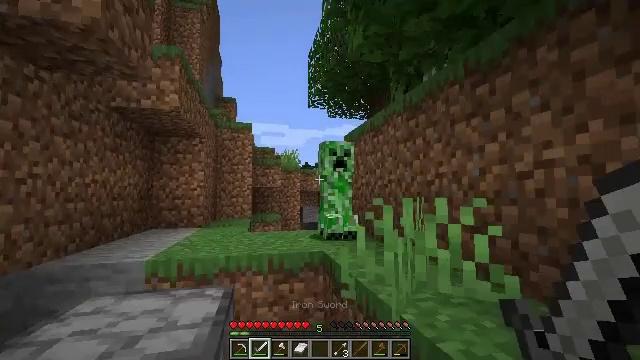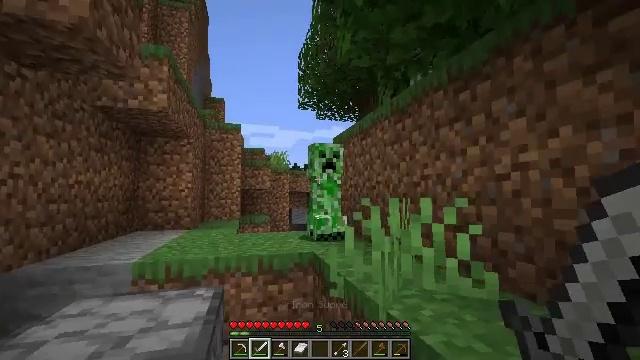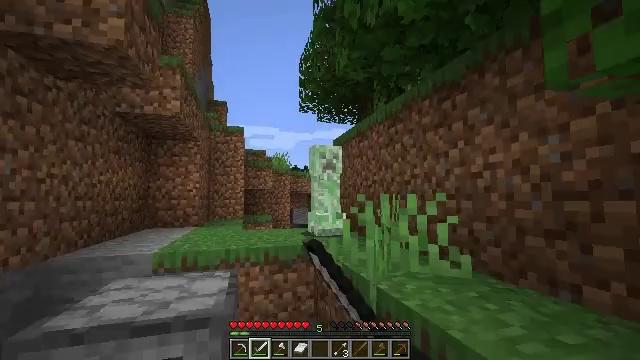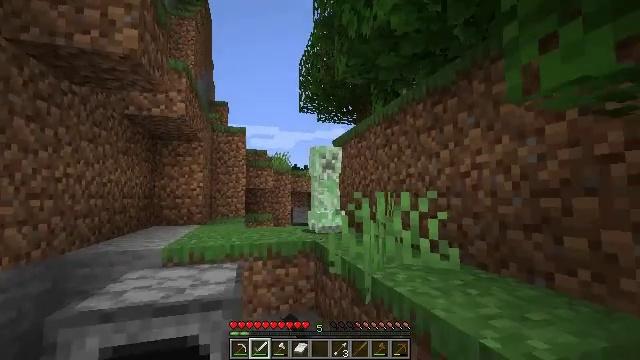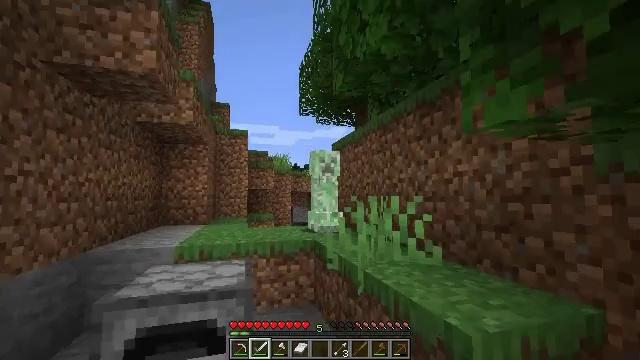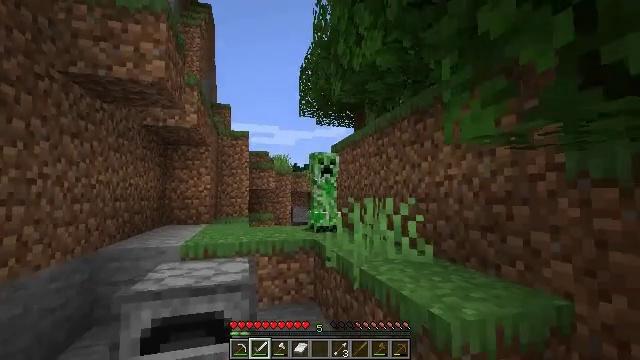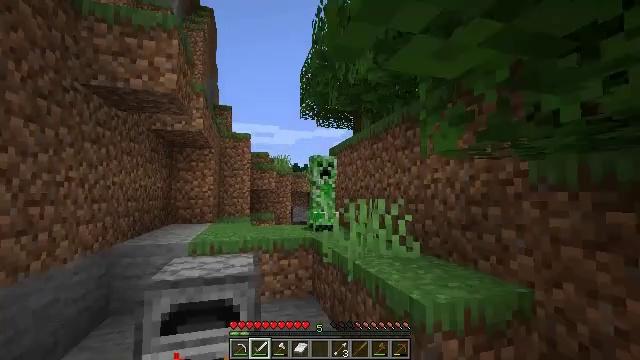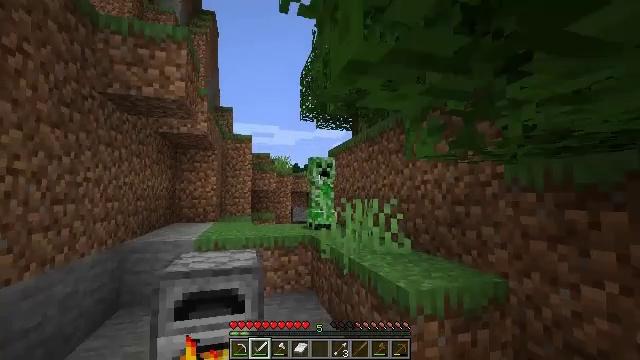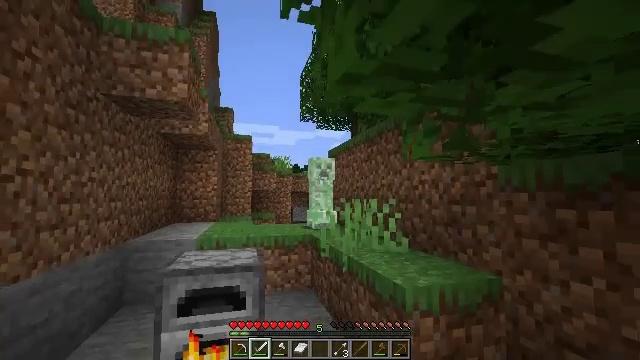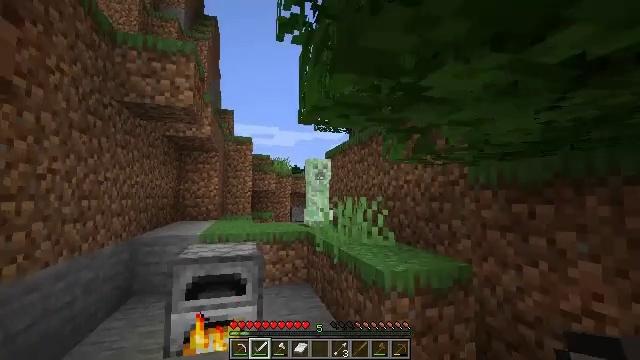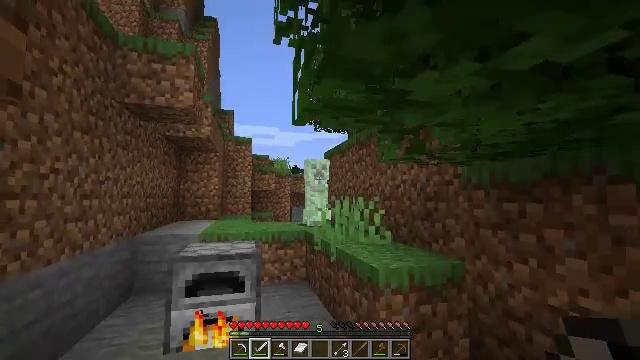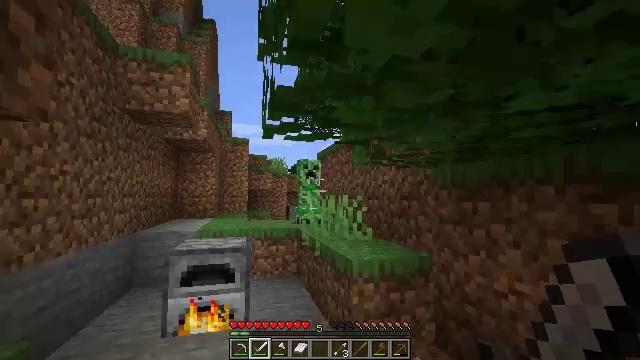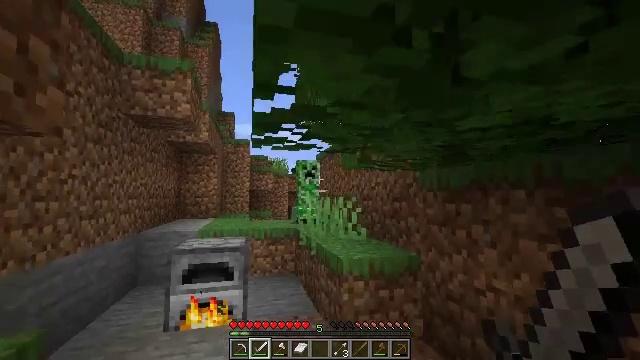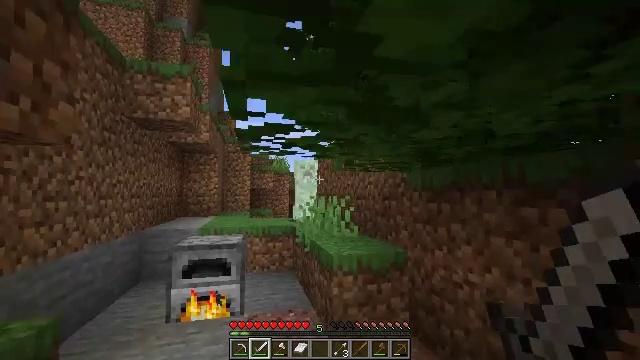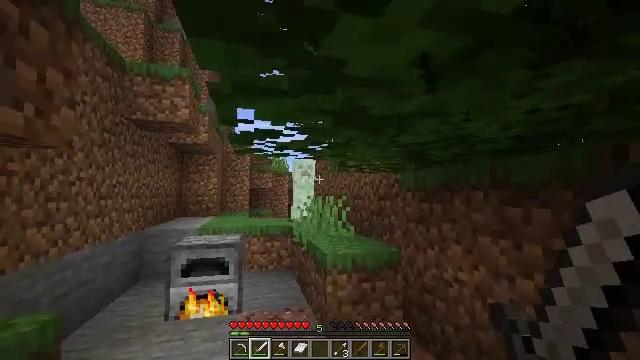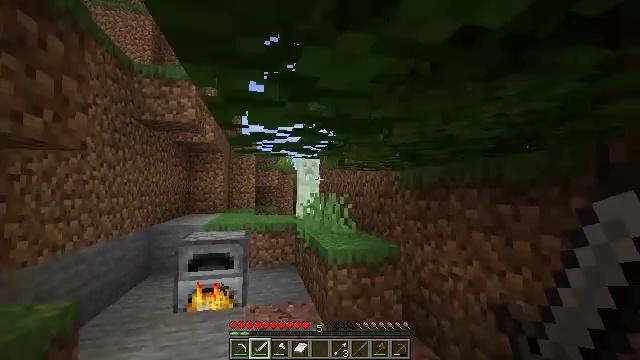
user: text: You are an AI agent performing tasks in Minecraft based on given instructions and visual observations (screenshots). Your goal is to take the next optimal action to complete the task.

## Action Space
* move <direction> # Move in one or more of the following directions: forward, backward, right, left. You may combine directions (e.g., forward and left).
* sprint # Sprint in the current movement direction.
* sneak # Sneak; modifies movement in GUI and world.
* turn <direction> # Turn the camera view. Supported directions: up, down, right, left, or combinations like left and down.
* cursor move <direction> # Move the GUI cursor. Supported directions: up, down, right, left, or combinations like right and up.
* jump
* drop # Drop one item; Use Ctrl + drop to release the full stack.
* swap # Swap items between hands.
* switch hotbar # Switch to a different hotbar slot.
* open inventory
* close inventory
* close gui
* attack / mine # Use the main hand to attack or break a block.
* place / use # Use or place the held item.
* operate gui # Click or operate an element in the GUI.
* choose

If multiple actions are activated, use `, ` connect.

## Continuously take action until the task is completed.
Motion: motion action
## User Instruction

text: Use the furnace to obtain charcoal.
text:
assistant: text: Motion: move back, turn right, attack / mine
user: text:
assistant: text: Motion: move back, attack / mine
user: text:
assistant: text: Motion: move back, attack / mine
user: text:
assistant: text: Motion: move back, attack / mine
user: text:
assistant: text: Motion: move back
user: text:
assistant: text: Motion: move back
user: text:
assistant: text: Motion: move back
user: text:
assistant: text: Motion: move back
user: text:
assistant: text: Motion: move back and move right
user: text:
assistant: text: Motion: move back and move right
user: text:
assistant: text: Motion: move back and move right
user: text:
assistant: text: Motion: move back and move right
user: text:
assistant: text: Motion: move back and move right
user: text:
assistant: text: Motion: move back and move right
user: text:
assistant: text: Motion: move back and move right, turn left
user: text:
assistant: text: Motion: move back and move right, turn left and down
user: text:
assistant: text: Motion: move back and move right
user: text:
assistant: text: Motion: move back
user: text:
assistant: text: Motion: move back
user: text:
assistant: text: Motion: move back
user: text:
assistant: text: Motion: move back
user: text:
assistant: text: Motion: move back
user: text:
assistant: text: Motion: move back
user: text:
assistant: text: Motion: move back
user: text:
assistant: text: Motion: move back
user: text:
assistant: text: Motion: move back
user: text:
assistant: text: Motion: no_op
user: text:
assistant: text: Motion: no_op
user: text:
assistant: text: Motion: no_op
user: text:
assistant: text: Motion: no_op